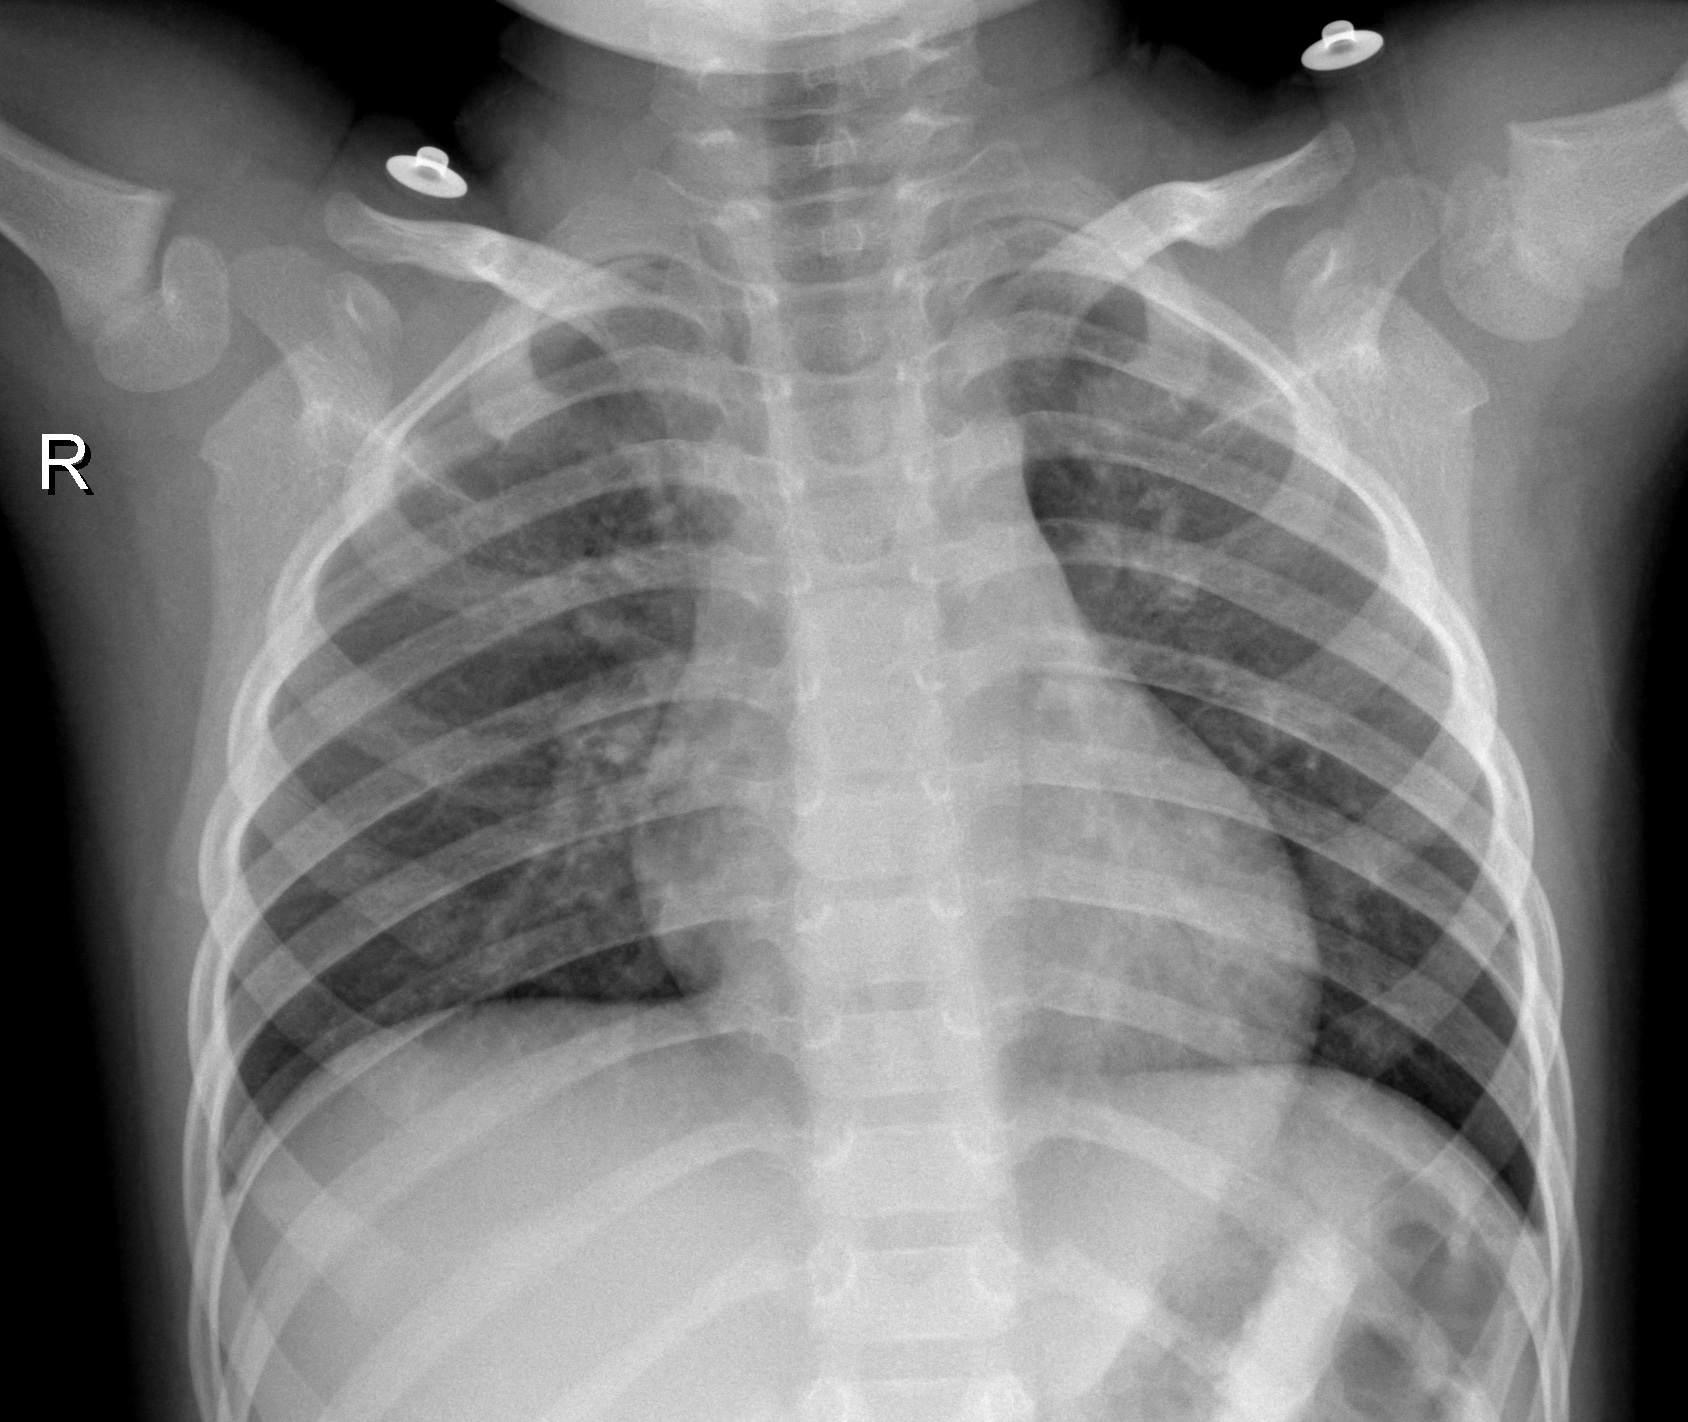
Diagnosis: NORMAL